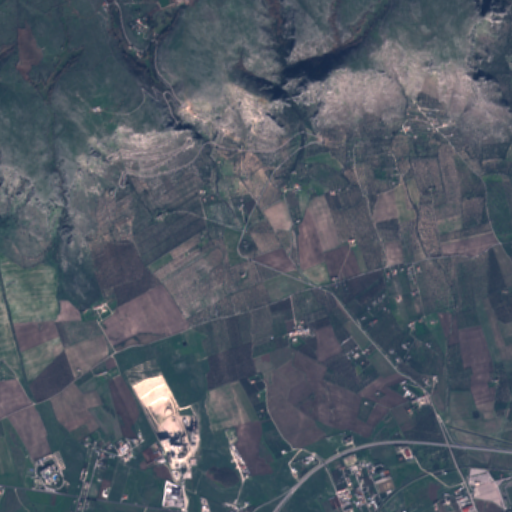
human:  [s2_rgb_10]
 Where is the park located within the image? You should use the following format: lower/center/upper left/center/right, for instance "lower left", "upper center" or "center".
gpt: The park is located in the lower right of the image.
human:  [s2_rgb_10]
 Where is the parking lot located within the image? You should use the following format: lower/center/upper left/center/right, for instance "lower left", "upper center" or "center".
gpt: The parking lot is located in the upper center of the image.
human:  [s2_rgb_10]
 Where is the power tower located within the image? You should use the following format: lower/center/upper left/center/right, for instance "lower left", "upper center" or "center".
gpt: The power tower is located in the lower right of the image.
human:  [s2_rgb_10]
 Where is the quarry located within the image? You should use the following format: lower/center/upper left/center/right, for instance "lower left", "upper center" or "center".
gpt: The quarry is located in the lower left of the image.
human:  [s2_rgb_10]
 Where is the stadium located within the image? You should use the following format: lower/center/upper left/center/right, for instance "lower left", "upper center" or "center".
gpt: The stadium is located in the lower right of the image.
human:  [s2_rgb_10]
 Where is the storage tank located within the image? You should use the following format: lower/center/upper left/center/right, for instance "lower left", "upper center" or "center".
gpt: The storage tank is located in the lower of the image.
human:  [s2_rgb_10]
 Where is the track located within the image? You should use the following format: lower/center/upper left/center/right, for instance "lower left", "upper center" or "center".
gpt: The track is located in the lower right of the image.
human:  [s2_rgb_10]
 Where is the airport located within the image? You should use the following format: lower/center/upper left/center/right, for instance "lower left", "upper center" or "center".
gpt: There is no airport in the image.